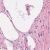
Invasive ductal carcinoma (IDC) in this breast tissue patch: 0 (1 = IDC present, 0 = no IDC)